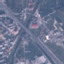
Land use / land cover: Highway